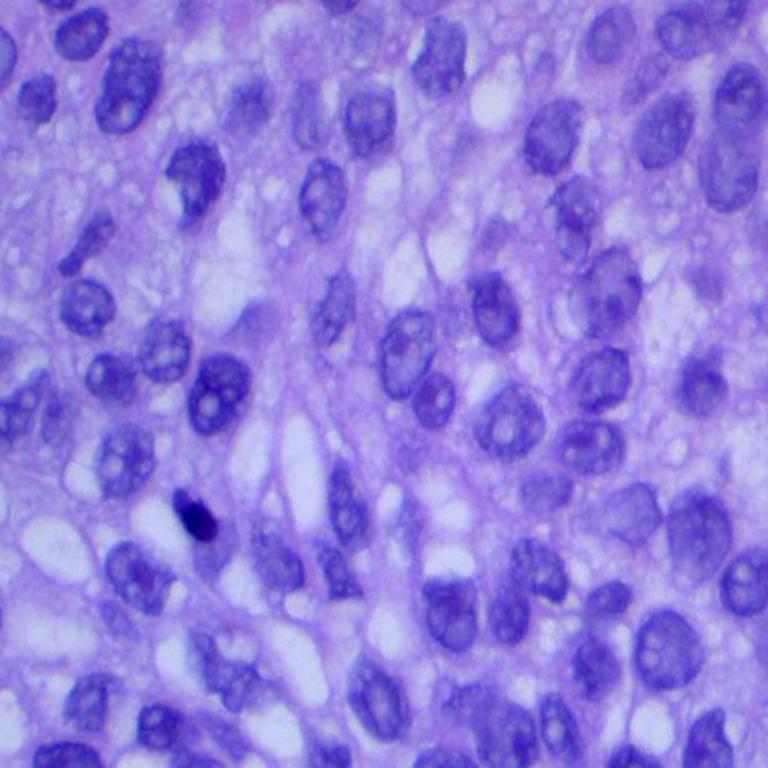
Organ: lung
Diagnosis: squamous carcinomas